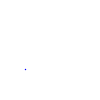
Particle: pion